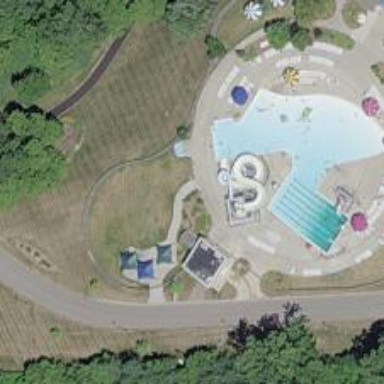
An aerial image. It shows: Water slide attraction.